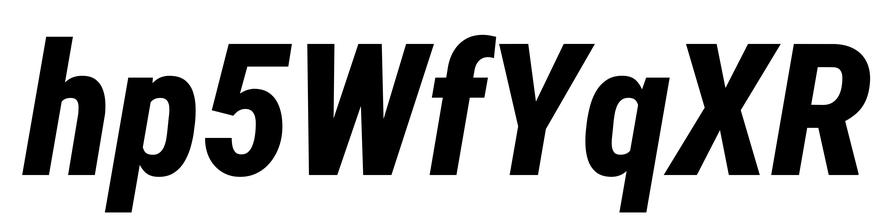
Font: Roboto-Italic_Condensed_ExtraBold_Italic